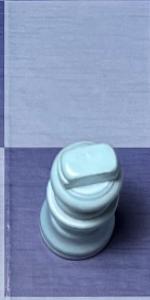
Label: King_White